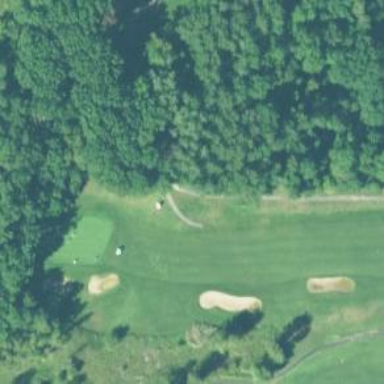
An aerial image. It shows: Pathway for golfing.